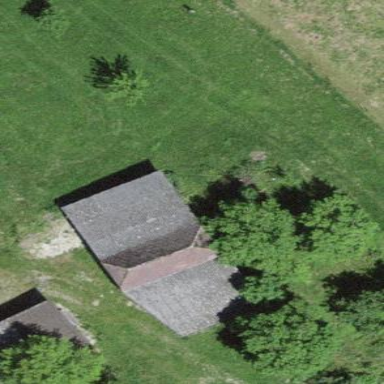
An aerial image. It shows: Rural barn.